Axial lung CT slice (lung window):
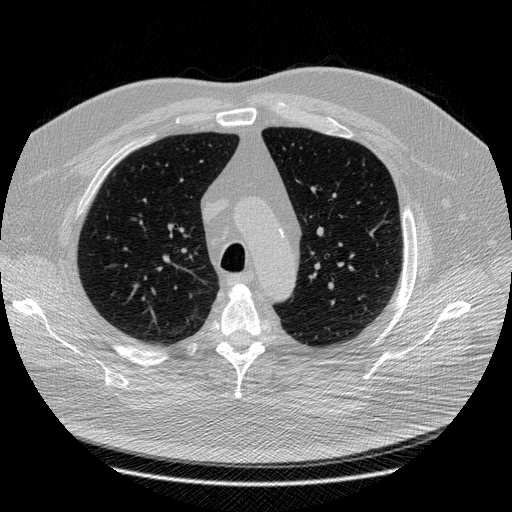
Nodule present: no